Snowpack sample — Buffalo Mountain, Silverthorne, Colorado, USA (2/22/26, 2:02 PM MST)
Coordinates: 39.622, -106.113
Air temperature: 33 °F
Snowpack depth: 63 cm
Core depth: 20 cm
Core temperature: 23 °F
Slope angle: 11°, slope face: 116°
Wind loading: low
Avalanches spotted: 0
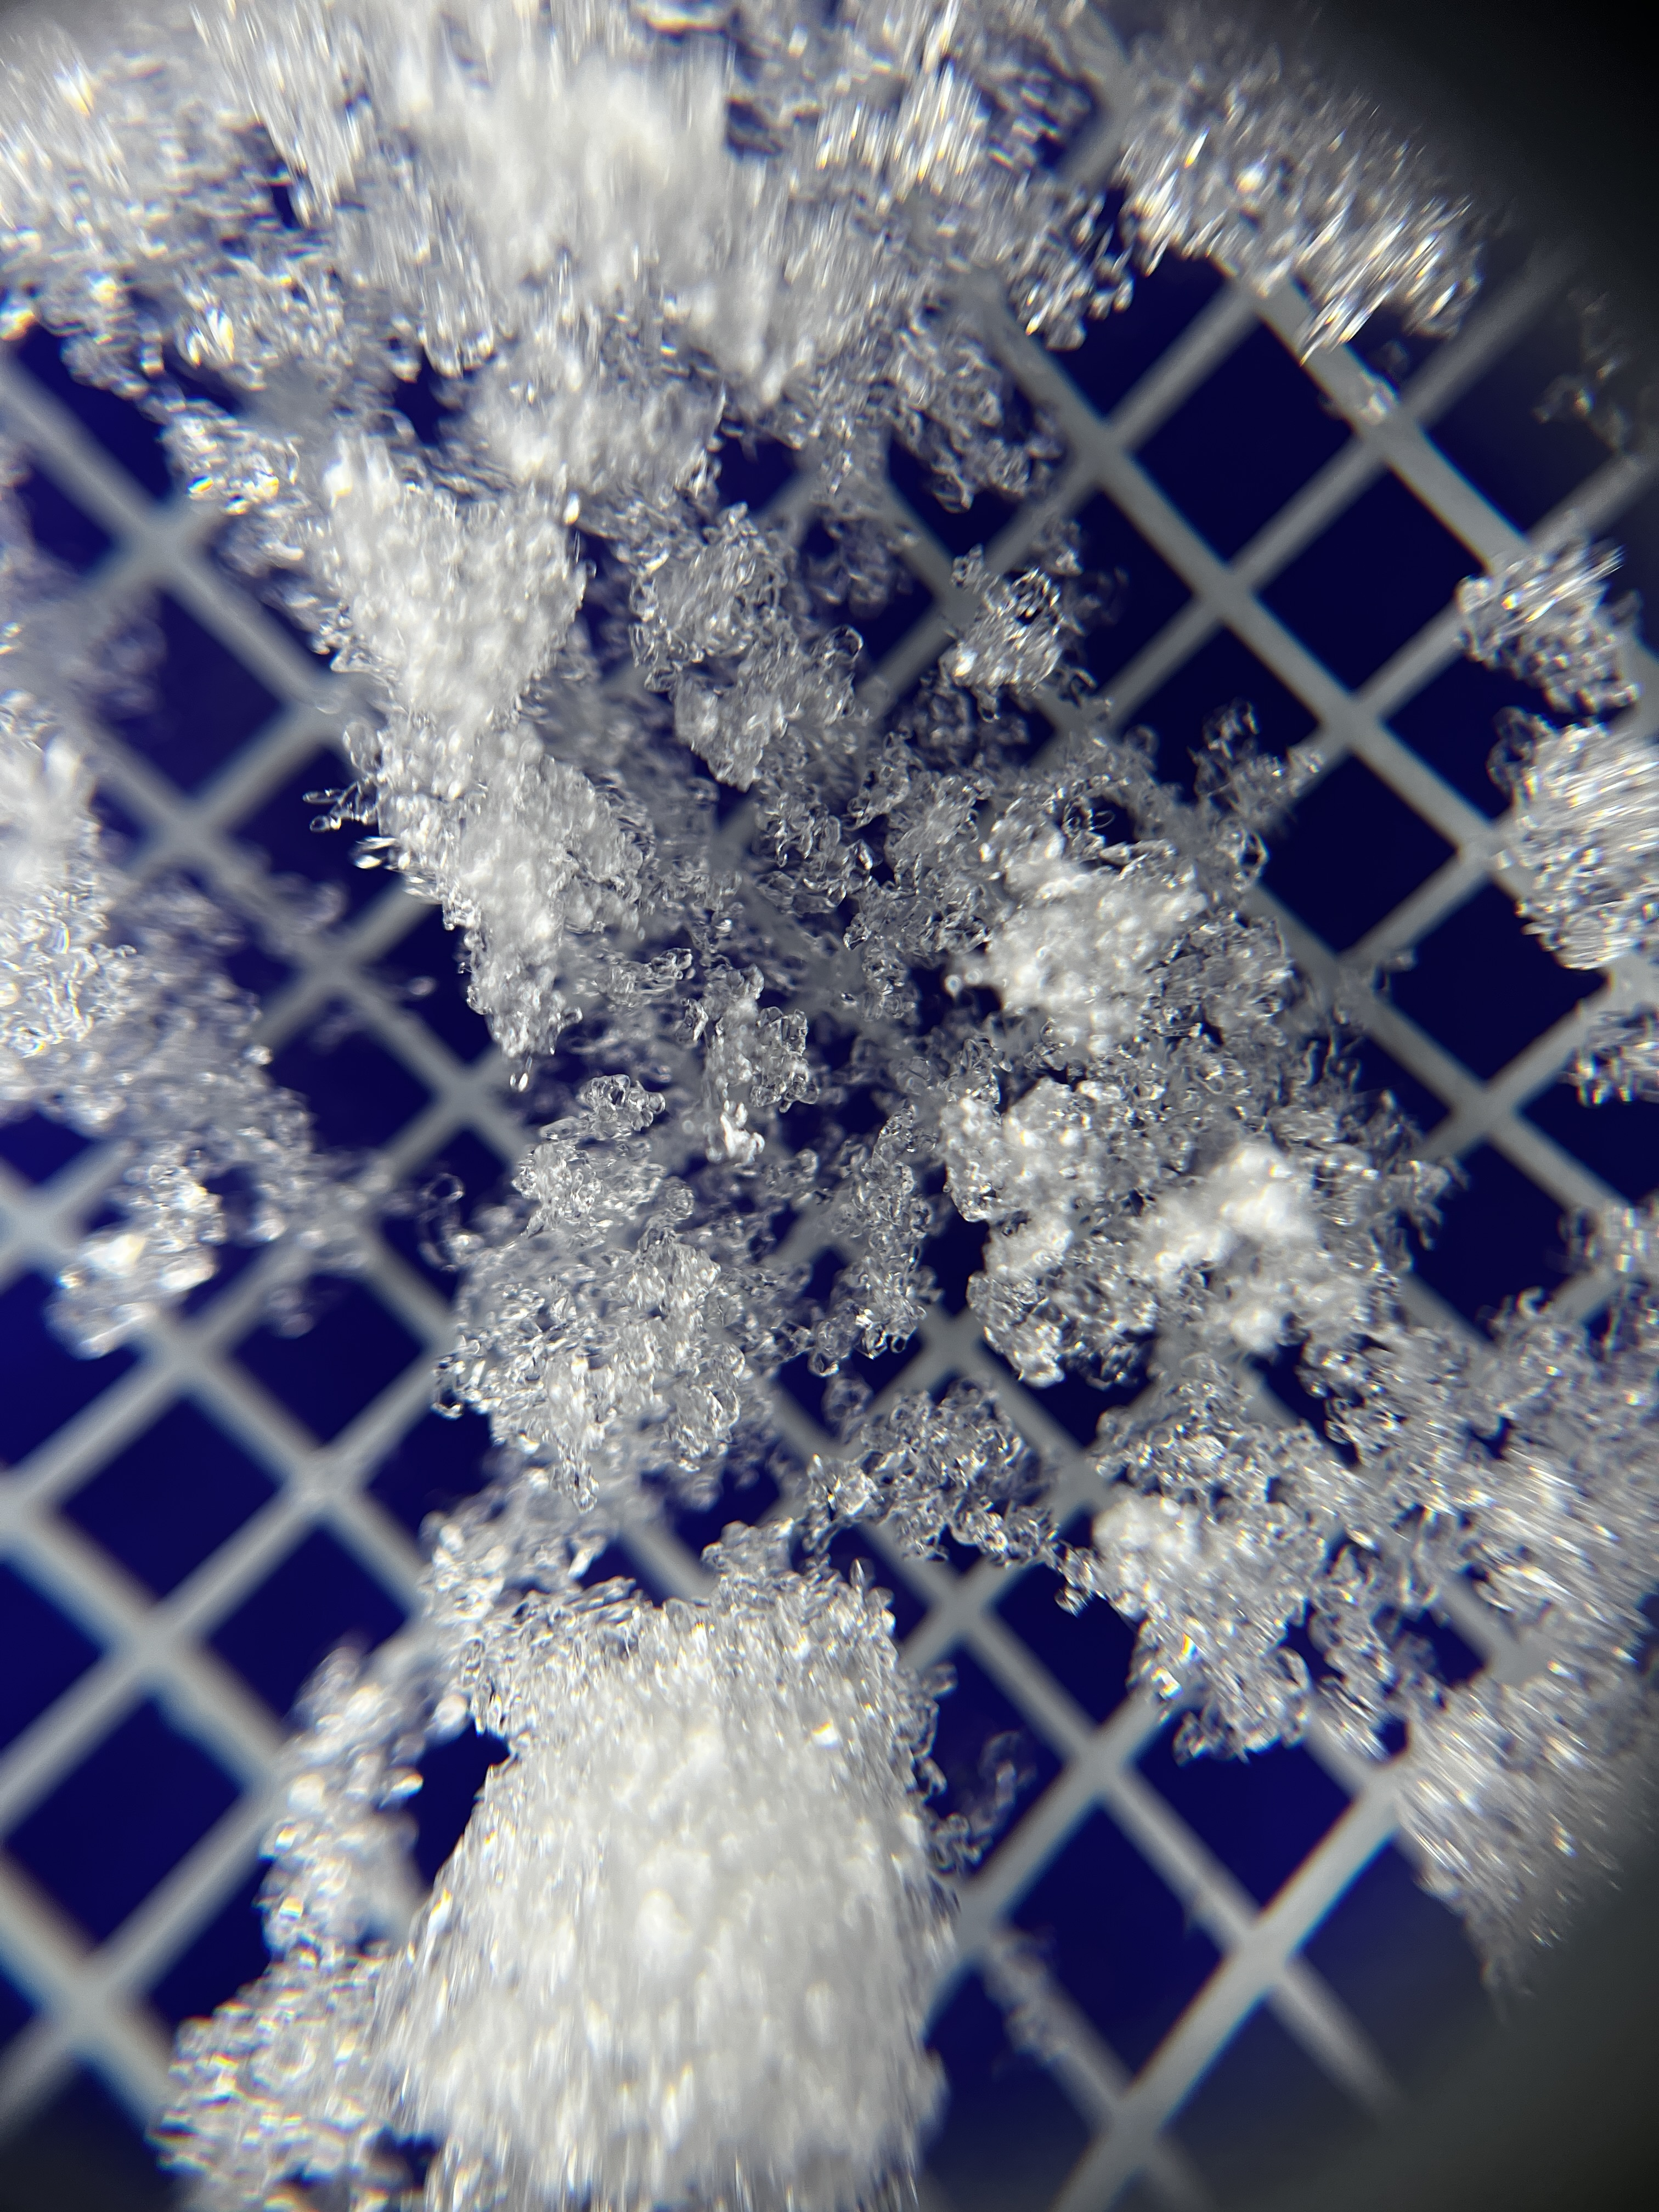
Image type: magnified_profile
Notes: In a firebreak similar to site 1, minimal wind loading with no spotted avalanches (not many faces in view though)